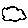
Label: cloud